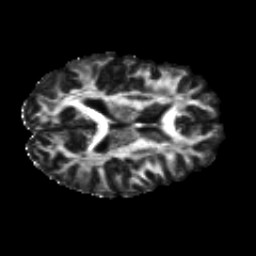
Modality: FA
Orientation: axial
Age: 22
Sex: male
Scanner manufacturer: siemens
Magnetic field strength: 3 T
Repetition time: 8.8 s
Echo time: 0.085 s